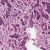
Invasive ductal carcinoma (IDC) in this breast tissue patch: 1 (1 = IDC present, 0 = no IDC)